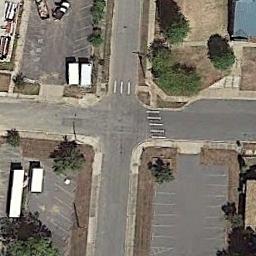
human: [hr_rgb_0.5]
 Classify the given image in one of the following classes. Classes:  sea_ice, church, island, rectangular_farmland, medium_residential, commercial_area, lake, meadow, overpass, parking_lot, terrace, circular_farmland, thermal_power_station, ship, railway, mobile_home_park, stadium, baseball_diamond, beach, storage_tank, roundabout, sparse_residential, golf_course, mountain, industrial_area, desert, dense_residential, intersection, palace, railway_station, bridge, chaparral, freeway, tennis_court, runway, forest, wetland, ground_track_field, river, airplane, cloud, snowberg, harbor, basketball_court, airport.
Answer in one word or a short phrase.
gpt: intersection